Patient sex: F
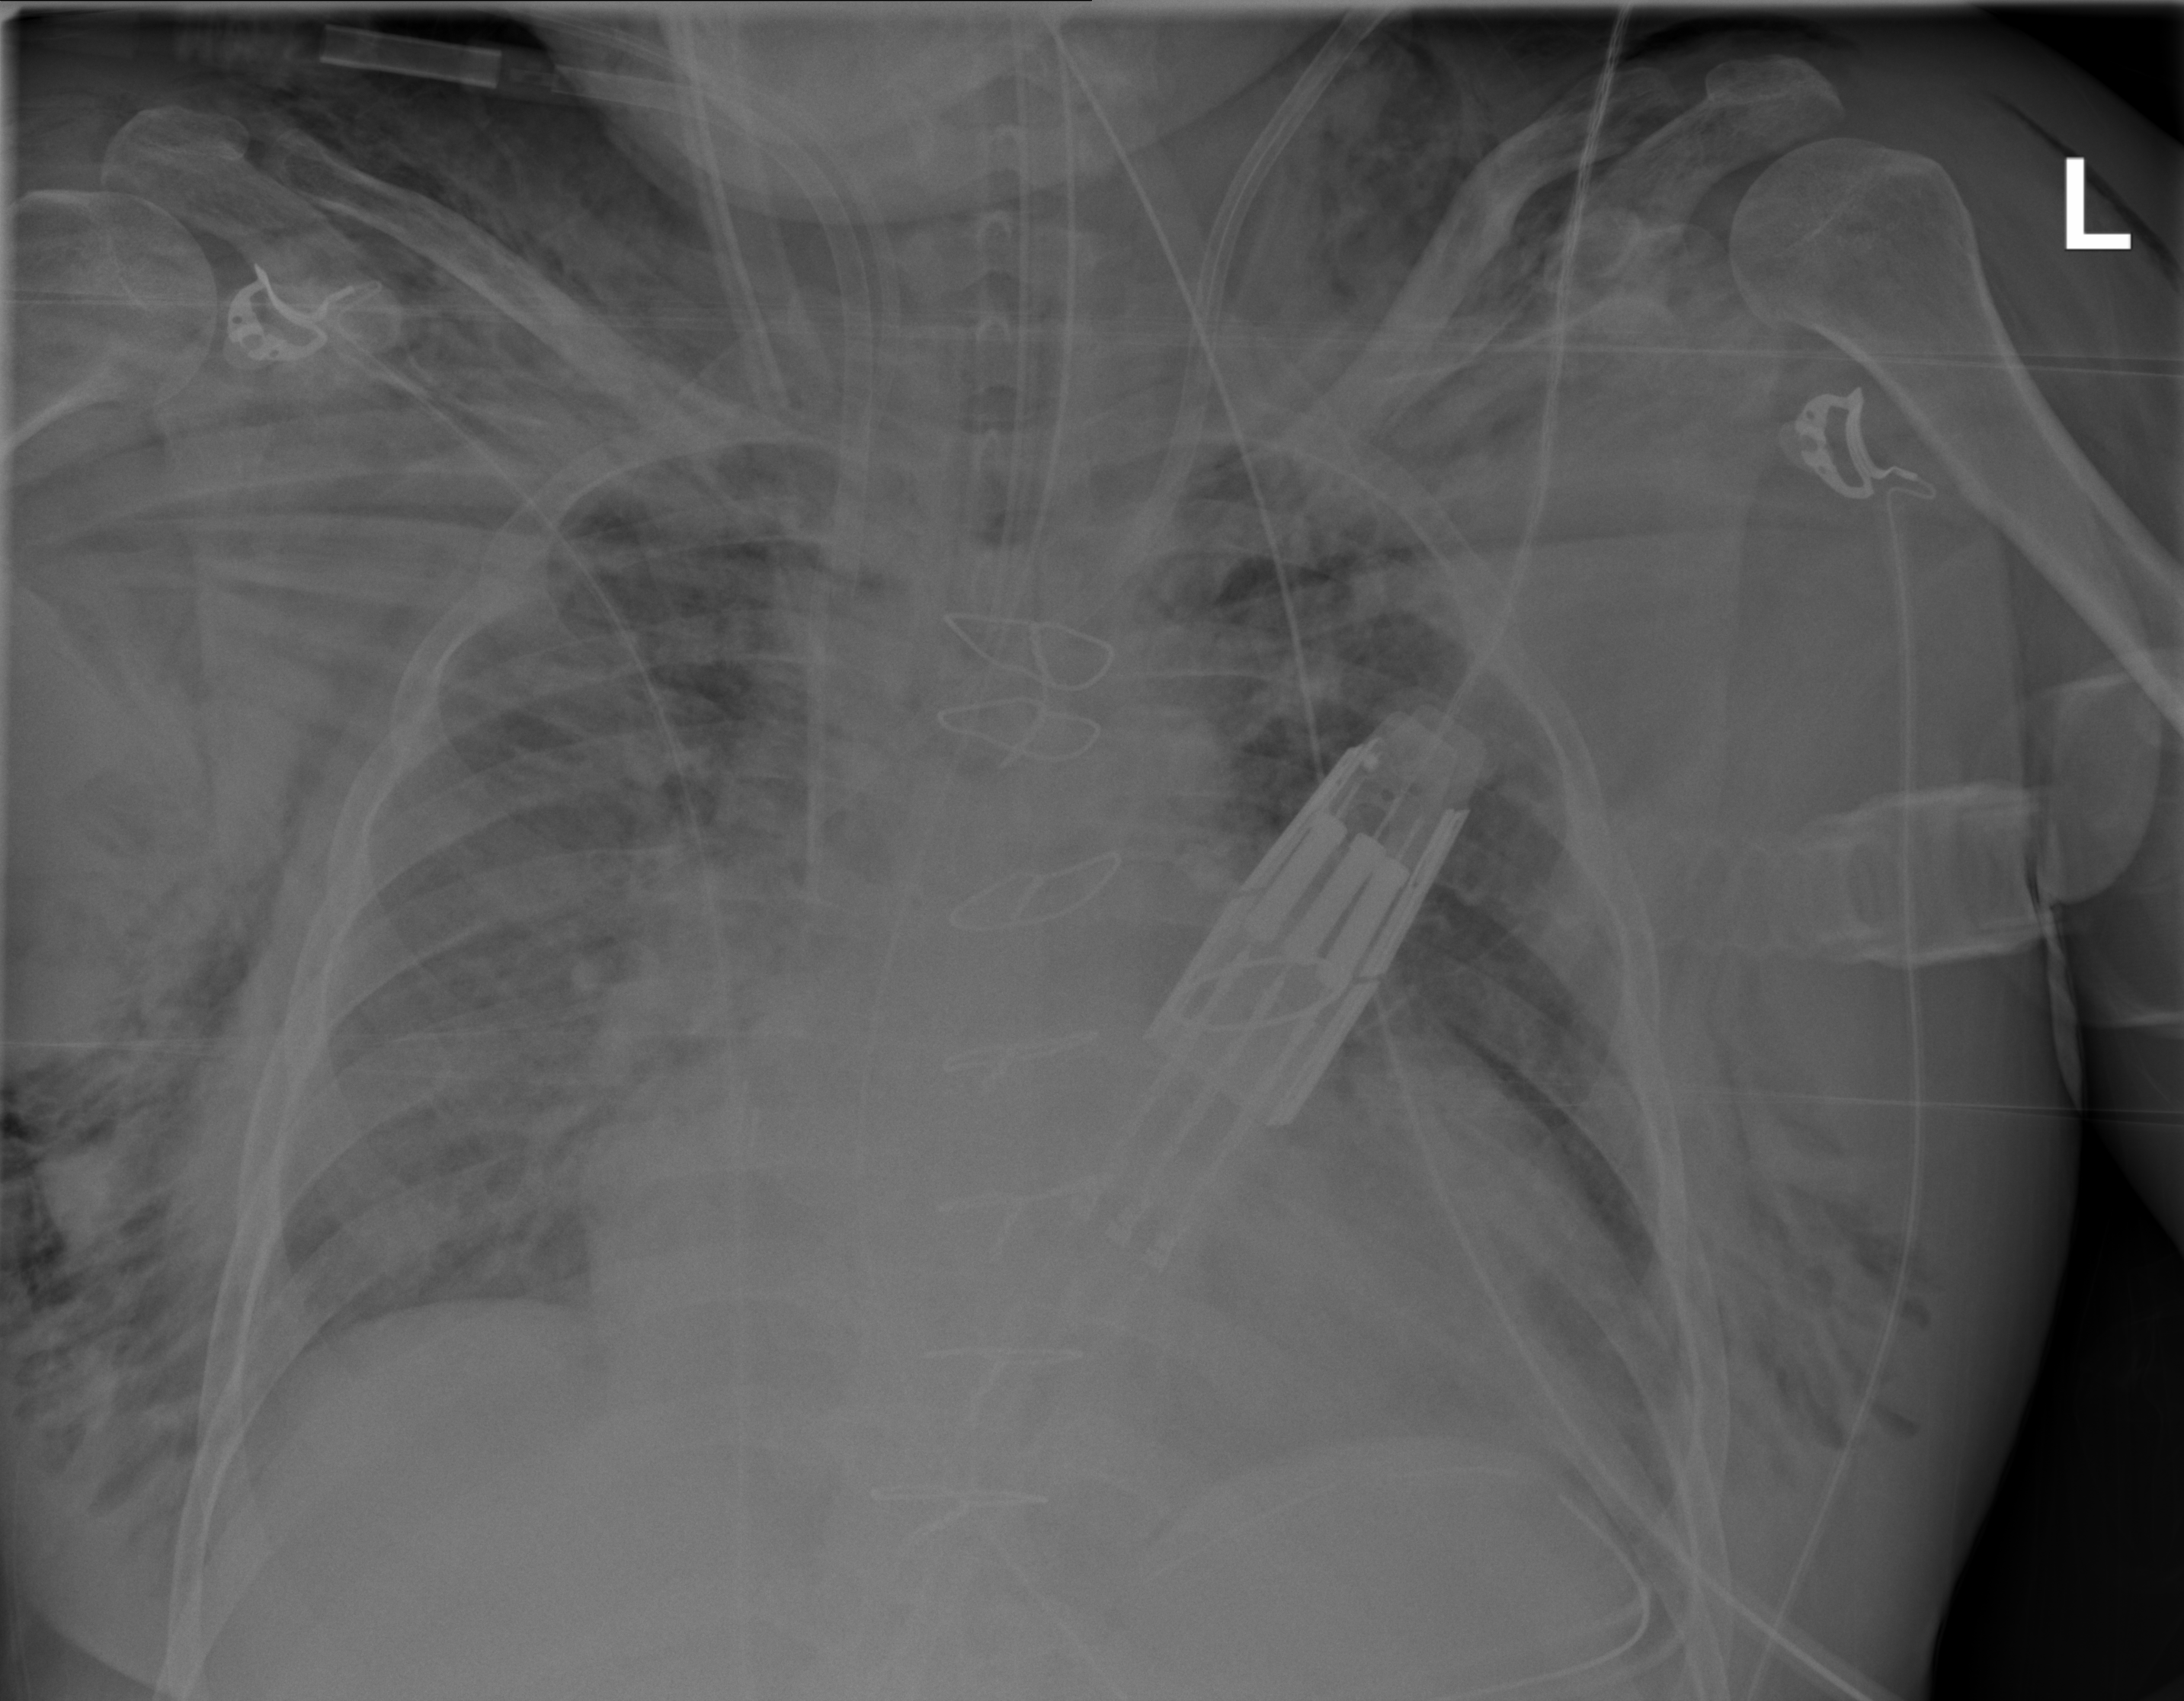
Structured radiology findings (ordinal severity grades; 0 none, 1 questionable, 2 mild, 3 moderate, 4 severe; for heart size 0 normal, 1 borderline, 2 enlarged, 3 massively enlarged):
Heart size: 3
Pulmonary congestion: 3
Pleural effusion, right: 0
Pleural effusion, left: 0
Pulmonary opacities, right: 3
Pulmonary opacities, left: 3
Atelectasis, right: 3
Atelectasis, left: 3